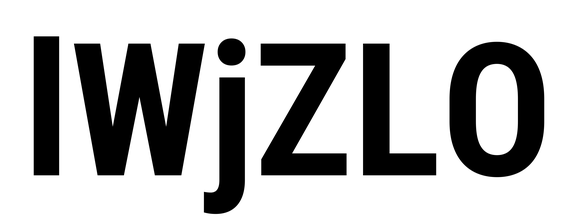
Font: Roboto_Condensed_Bold